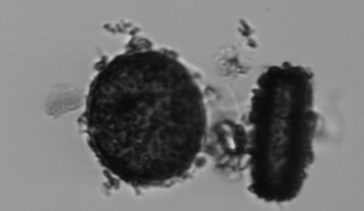
Label: Thalassiosira_TAG_external_detritus